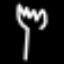
Label: fork